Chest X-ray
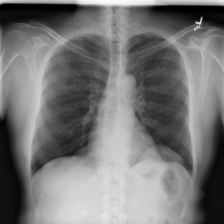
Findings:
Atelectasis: negative
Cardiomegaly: negative
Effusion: negative
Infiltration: negative
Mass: negative
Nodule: negative
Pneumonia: negative
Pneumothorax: negative
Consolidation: negative
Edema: negative
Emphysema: negative
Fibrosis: negative
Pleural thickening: negative
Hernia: negative